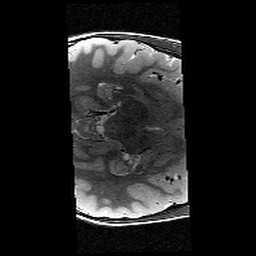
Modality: T2w
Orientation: axial
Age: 11
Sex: male
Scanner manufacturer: siemens
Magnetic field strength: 3 T
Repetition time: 9.23 s
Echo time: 0.067 s